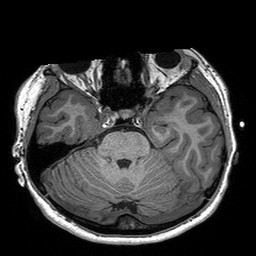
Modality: T1w
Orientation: coronal
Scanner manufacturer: siemens
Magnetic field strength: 3 T
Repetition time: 2.3 s